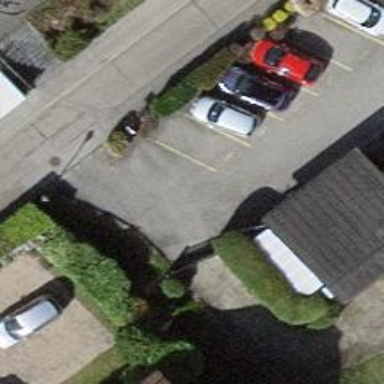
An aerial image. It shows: Road serving as parking aisle.